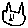
Label: cat